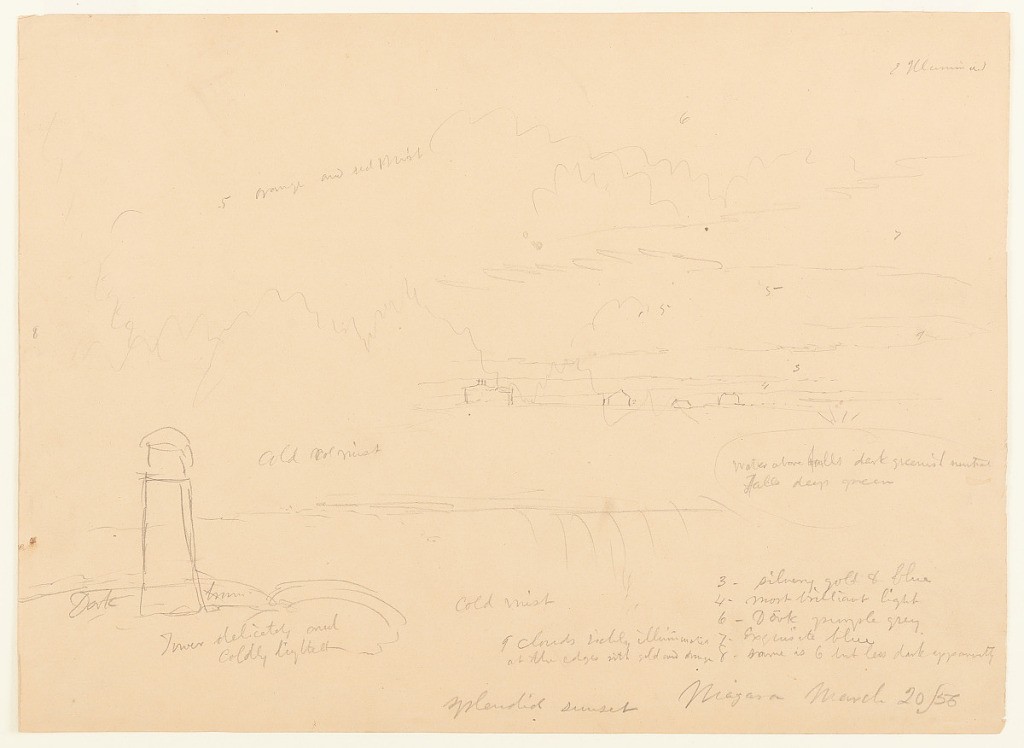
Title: Splendid Sunset, Niagara Falls, New York
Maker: Frederic Edwin Church, American, 1826–1900
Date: March 20, 1856
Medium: Graphite on tan wove paper
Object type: Drawing
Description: Landscape sketch showing a loosely-rendered view of the sunset over Horseshoe Falls and Terrapin Tower, looking southwest from Terrapin Point on Goat Island. The tower itself is visible in the foreground at left, perched on the edge of Horseshoe Falls, which curve into the middle distance at center. Above, several houses and buildings are shown atop the heavily wooded Canadian bank of the Niagara River. Mixed, brightly-lit clouds hang in the sky above.